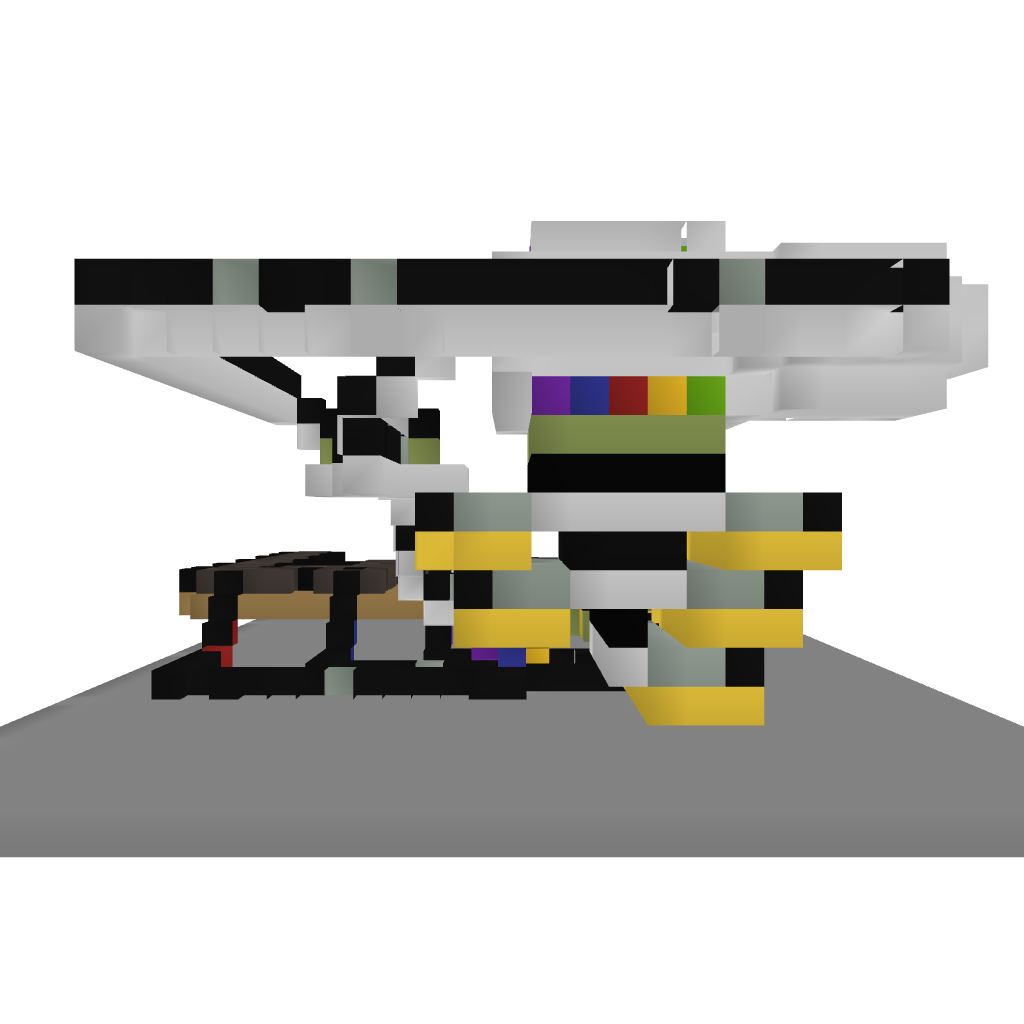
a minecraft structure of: RainbowRun-Longjacob1